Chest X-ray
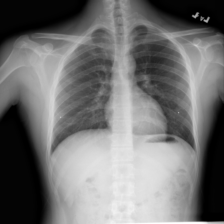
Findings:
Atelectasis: negative
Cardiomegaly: negative
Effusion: negative
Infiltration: negative
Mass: negative
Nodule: negative
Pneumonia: negative
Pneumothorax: negative
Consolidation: negative
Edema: negative
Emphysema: negative
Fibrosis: negative
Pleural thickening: negative
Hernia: negative